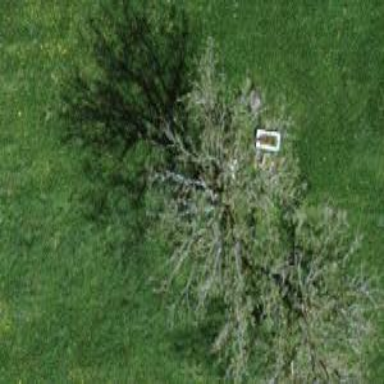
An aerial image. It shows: Single tag "natural: tree."